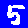
Digit: 5